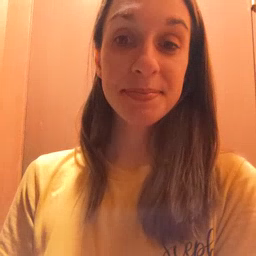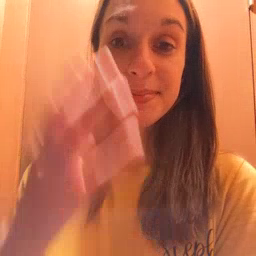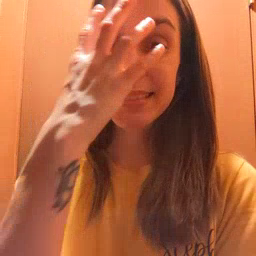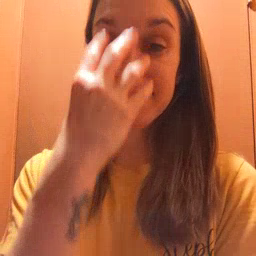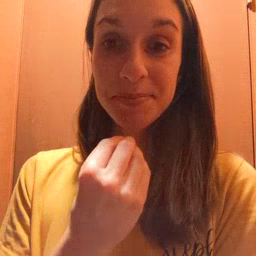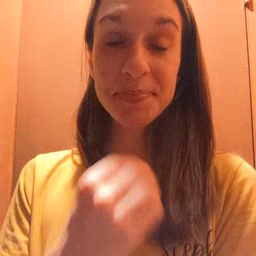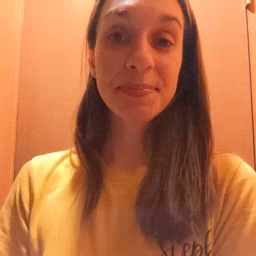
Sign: sleep